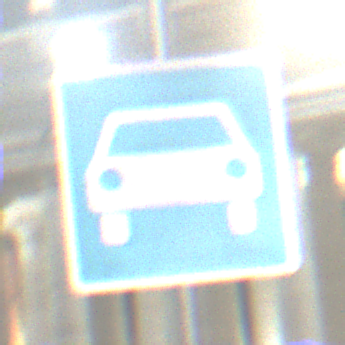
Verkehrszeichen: Kraftfahrstrasse
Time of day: Night
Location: Outdoor (Urban)
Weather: PartlyCloudy
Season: NotSpecified
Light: Artificial